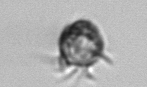
Label: Ciliophora